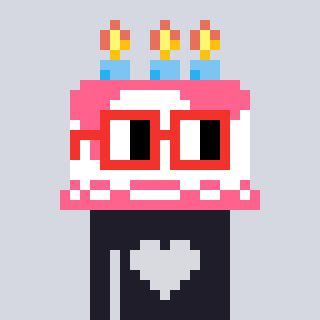
a pixel art character with square red glasses, a cake-shaped head and a grayscale-colored body on a cool background